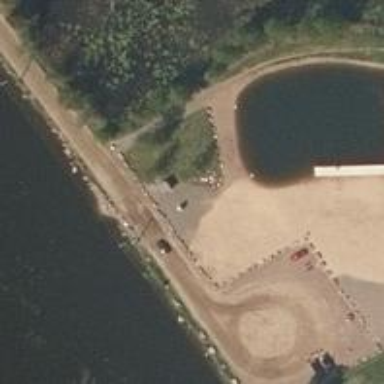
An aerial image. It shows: Parking area with sandy surface.